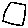
Label: square